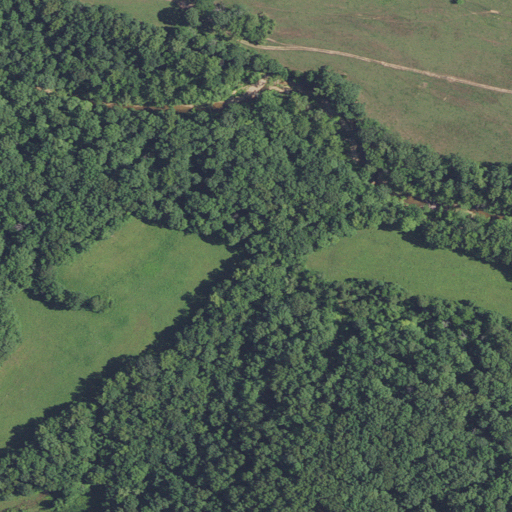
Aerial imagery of valley in Missouri named Greenville Hollow containing deciduous forest, pasture, and grassland